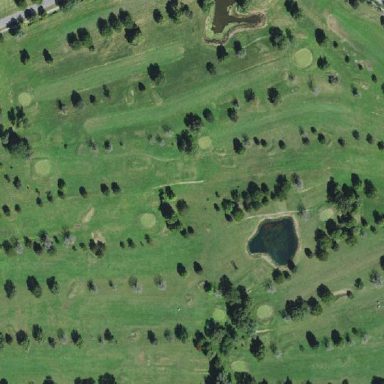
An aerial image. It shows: Golf course surrounded by greenery.